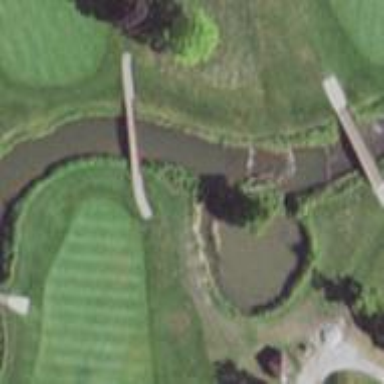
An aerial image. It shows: Path for both road and golf.